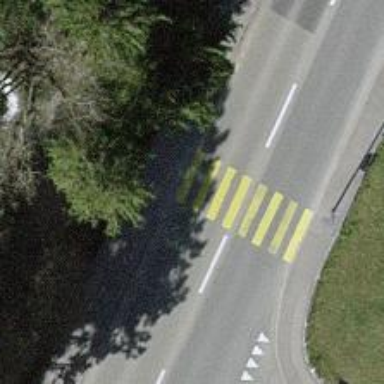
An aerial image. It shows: Zebra crossing on the road.